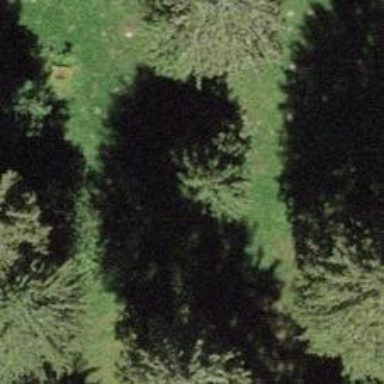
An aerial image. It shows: Single tag "natural: tree."